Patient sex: F
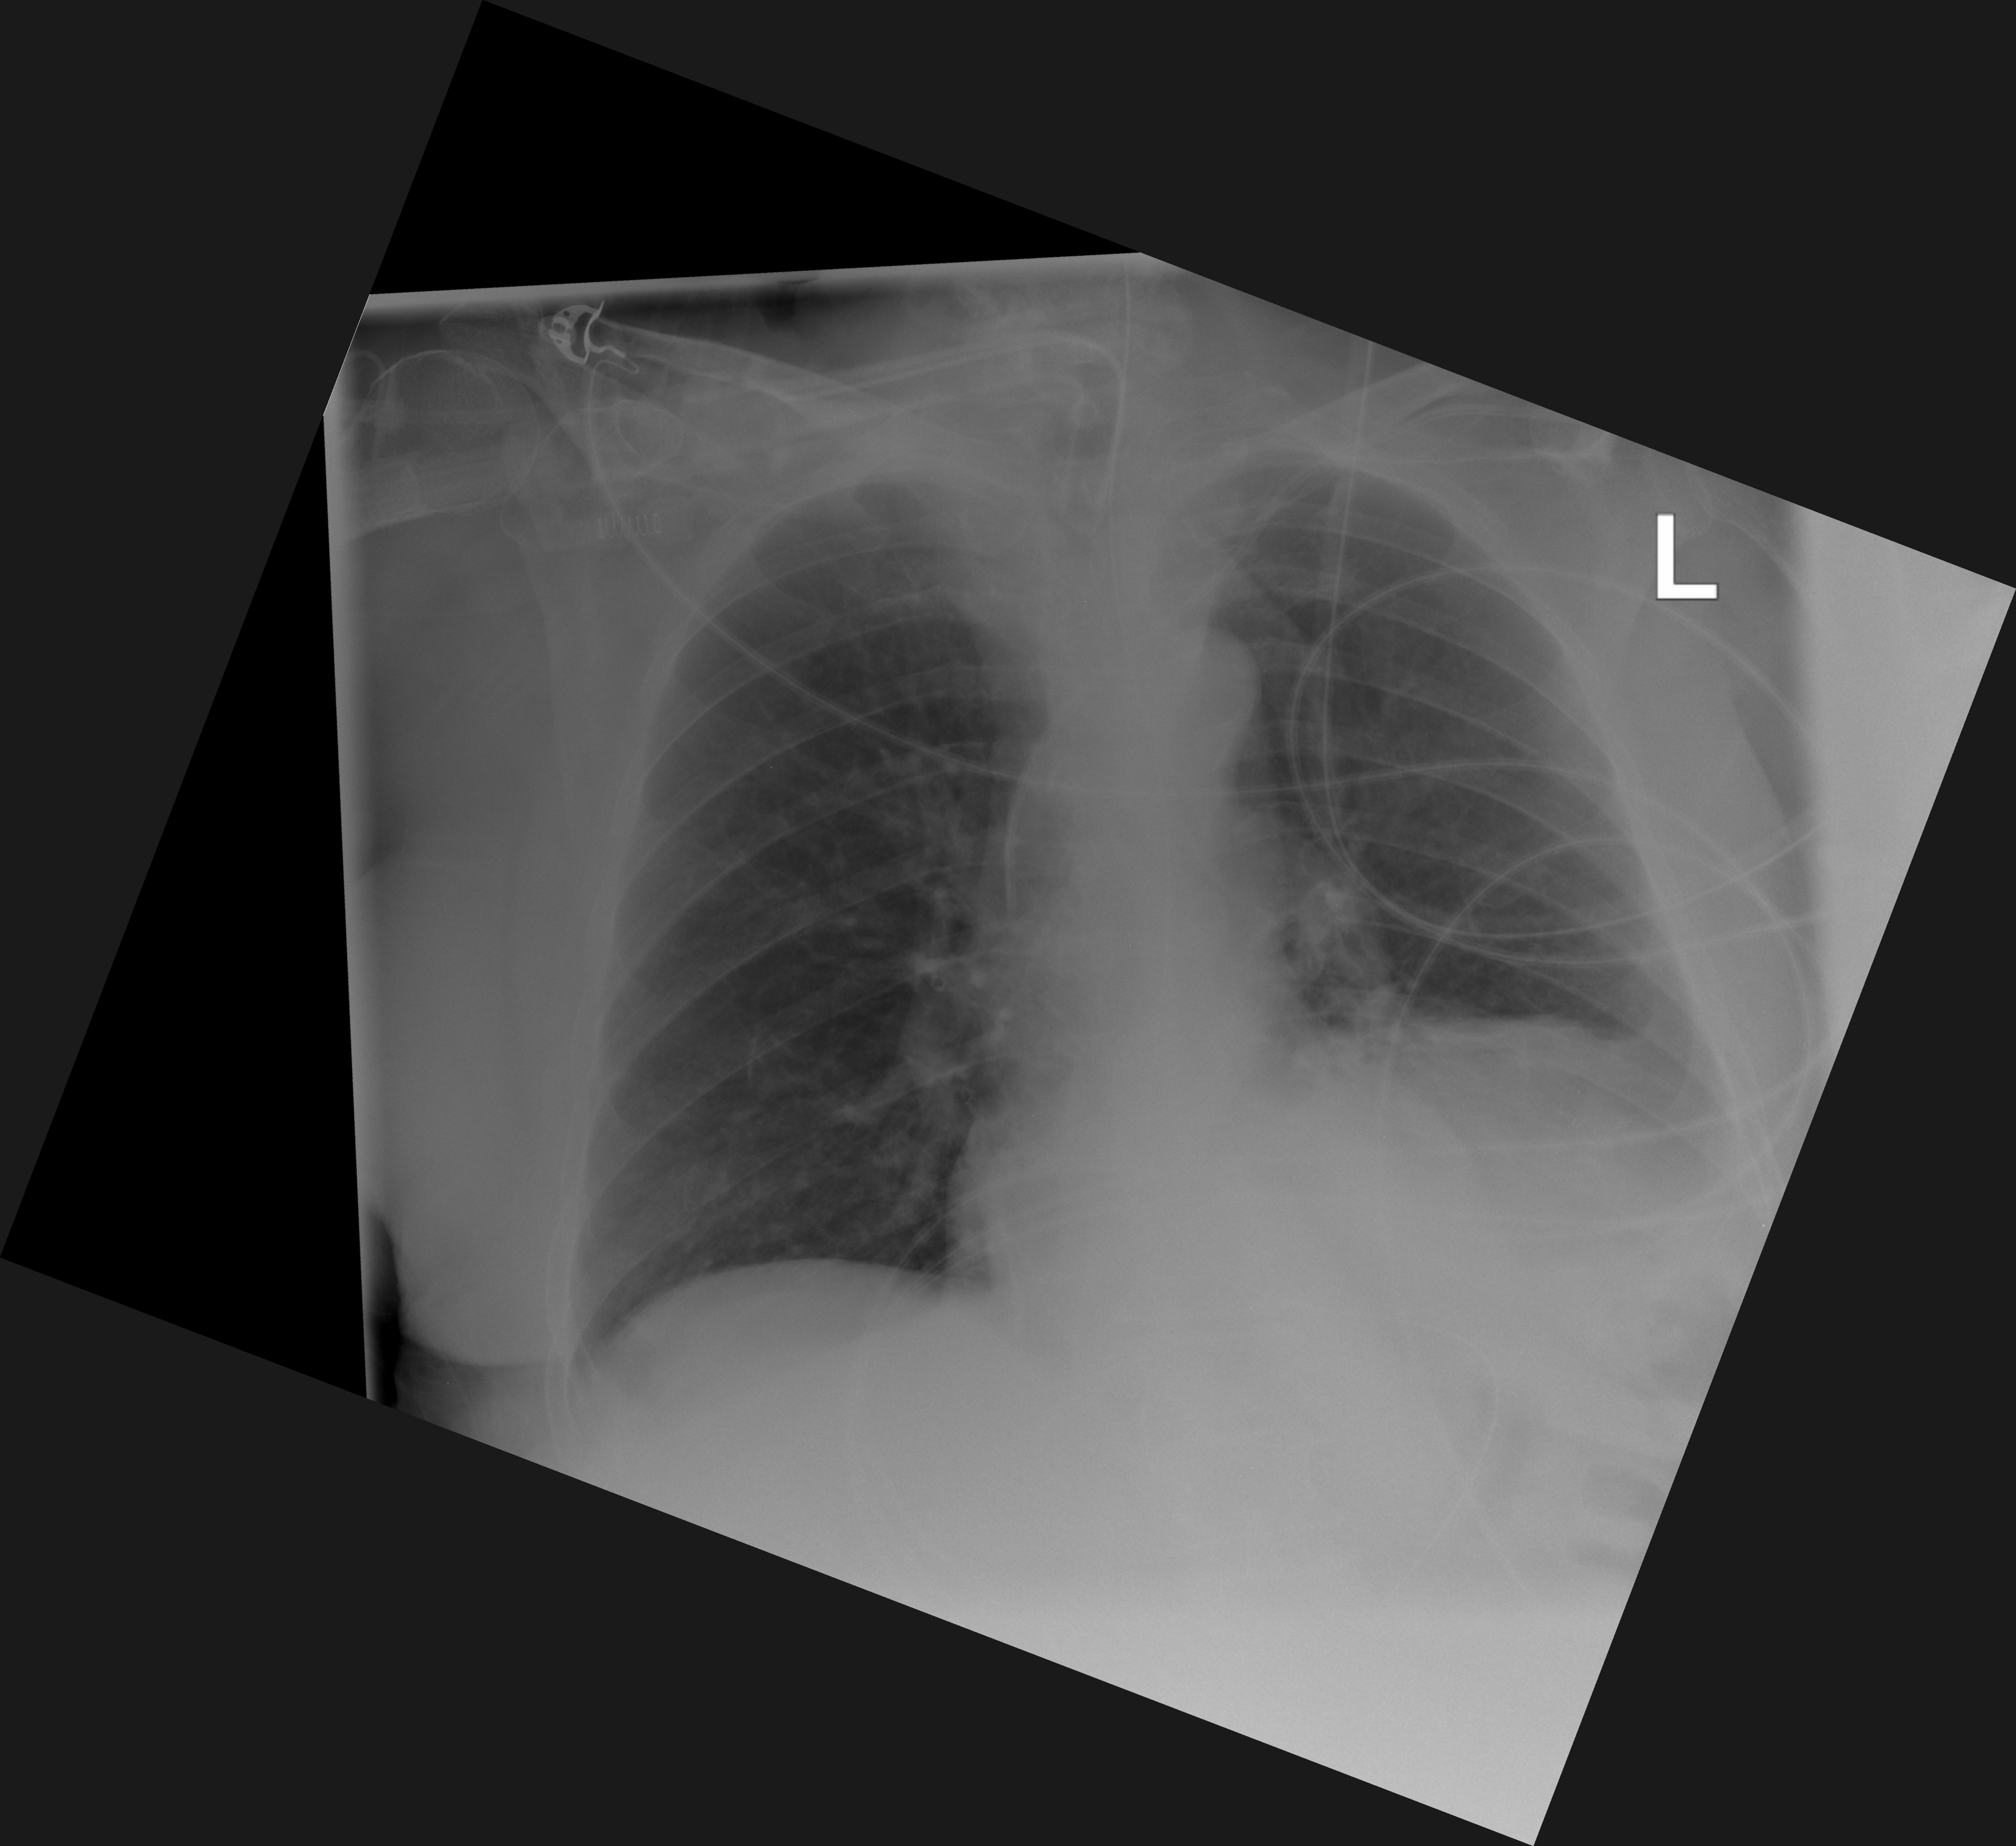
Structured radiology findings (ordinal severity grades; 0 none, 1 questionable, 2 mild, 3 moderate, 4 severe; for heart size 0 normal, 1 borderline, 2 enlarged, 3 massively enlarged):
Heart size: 0
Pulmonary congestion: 0
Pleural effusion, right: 0
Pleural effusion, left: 2
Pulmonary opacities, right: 0
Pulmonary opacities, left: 0
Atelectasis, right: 0
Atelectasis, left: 2